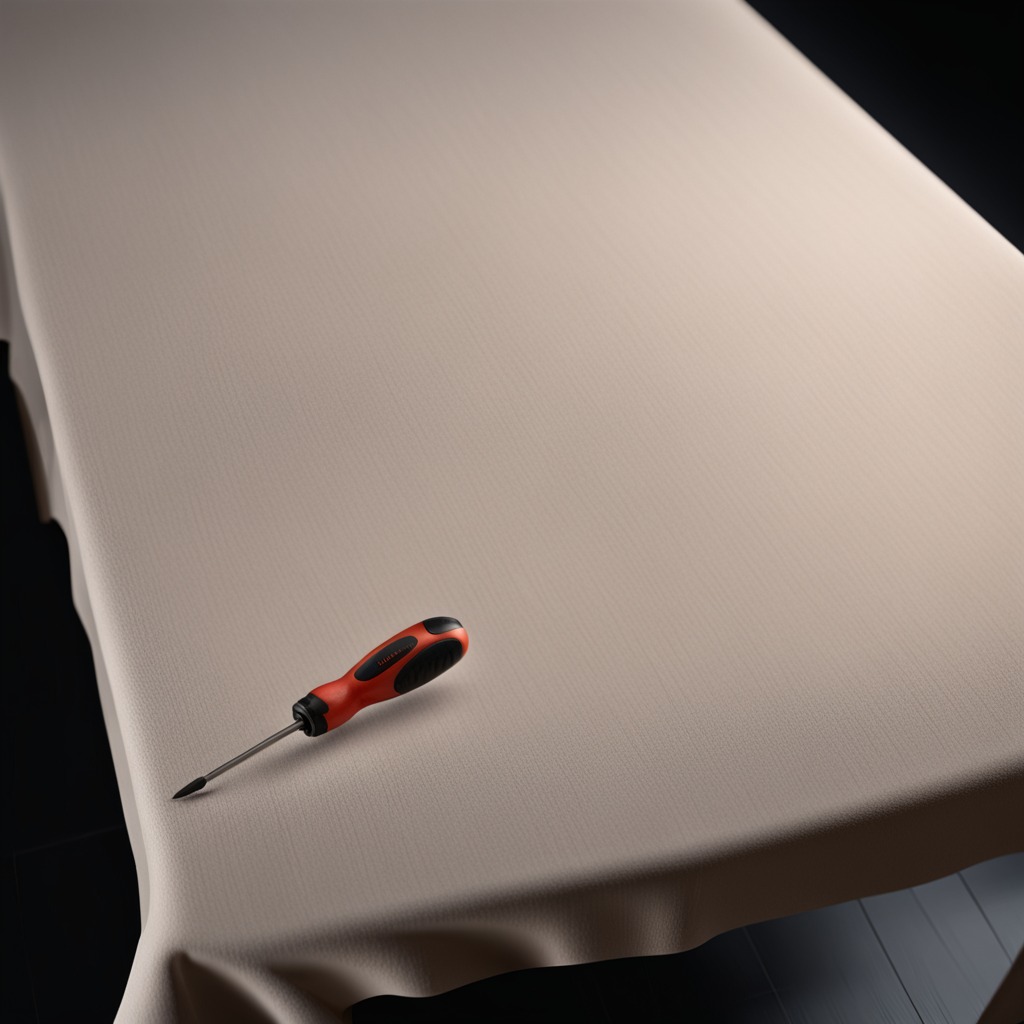
A screwdriver lying on a wooden table.